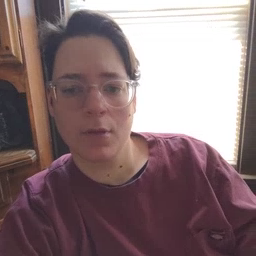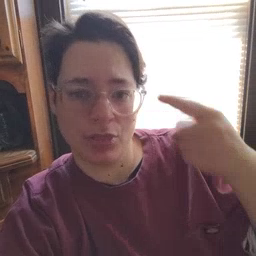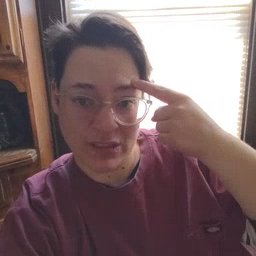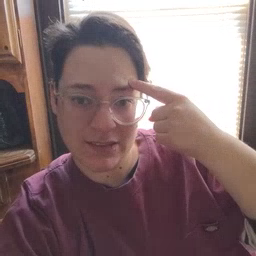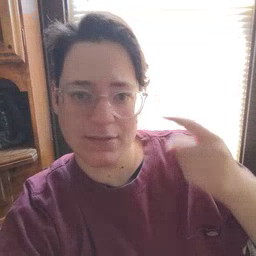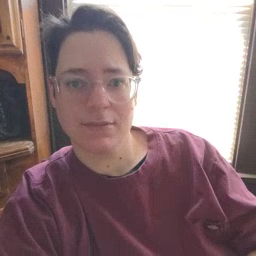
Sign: think